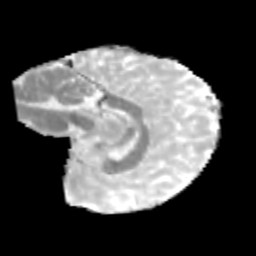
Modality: MD
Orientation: sagittal
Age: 10
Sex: male
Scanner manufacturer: siemens
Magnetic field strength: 3 T
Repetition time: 3.8 s
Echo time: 0.07 s